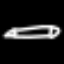
Label: pencil